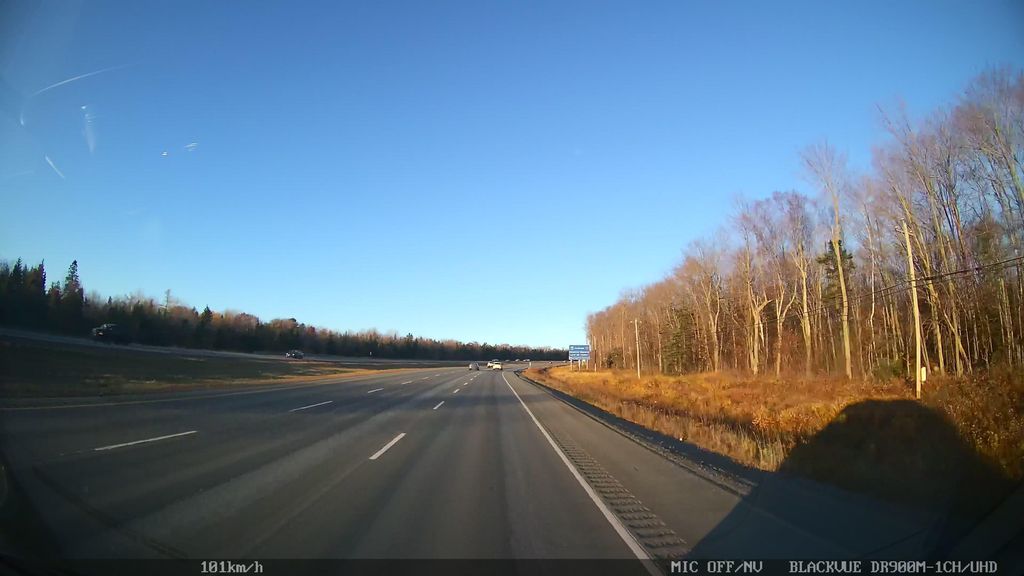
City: halifax